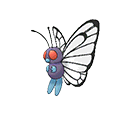
Pok\u00e9mon: butterfree